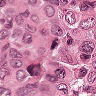
Metastatic tissue present: yes